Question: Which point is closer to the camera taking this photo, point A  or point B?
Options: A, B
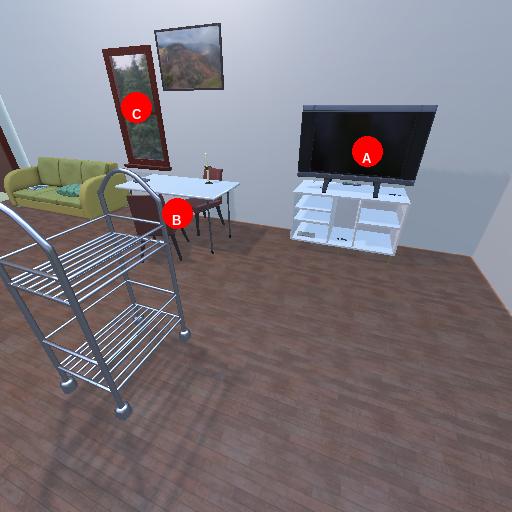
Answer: A